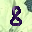
Label: 8